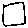
Label: square